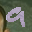
Label: 9